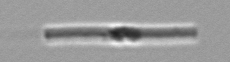
Label: Leptocylindrus